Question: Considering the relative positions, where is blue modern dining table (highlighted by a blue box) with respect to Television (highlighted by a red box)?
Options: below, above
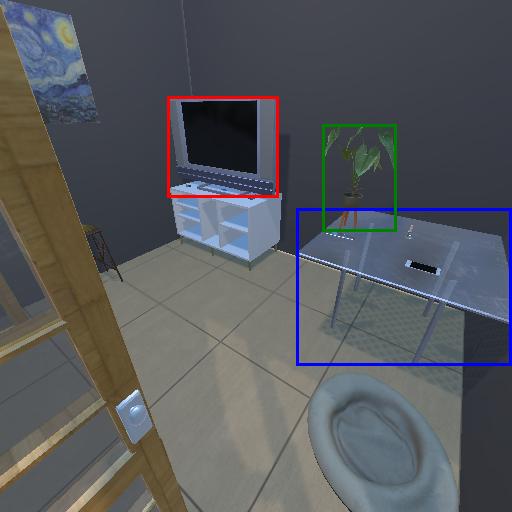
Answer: below